Question: What is the problem? How can I solve it? My codes:

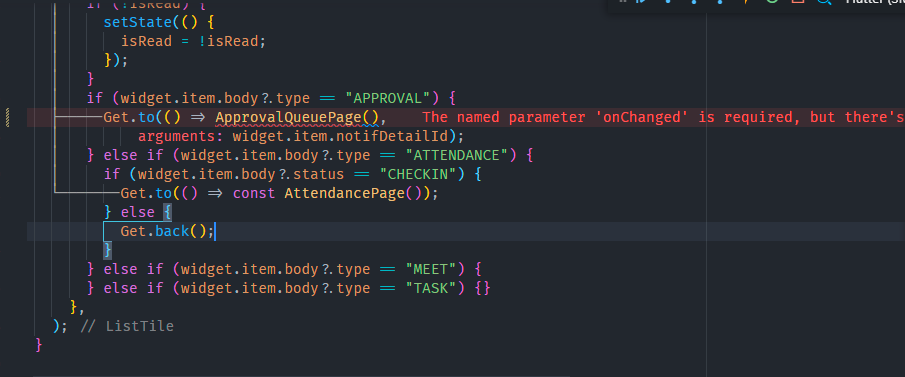
Answer: You should pass the onChanged argument in ApprovalQueuePage as it is required.Pass it like this:
'''
//When calling approval queue leave everything as it is
//just replace ApprovalQueuePage() with
ApprovalQueuePage(onChanged: (String value){
//You can do anything with the value
})
'''